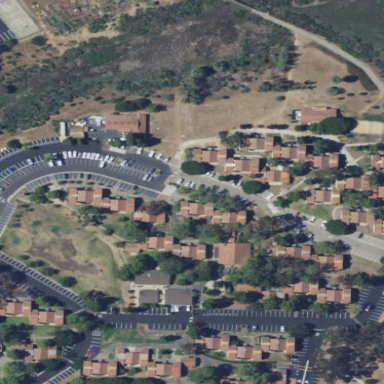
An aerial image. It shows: Parking area with surface.